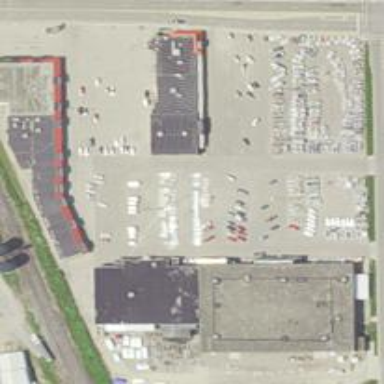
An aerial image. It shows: Retail area.